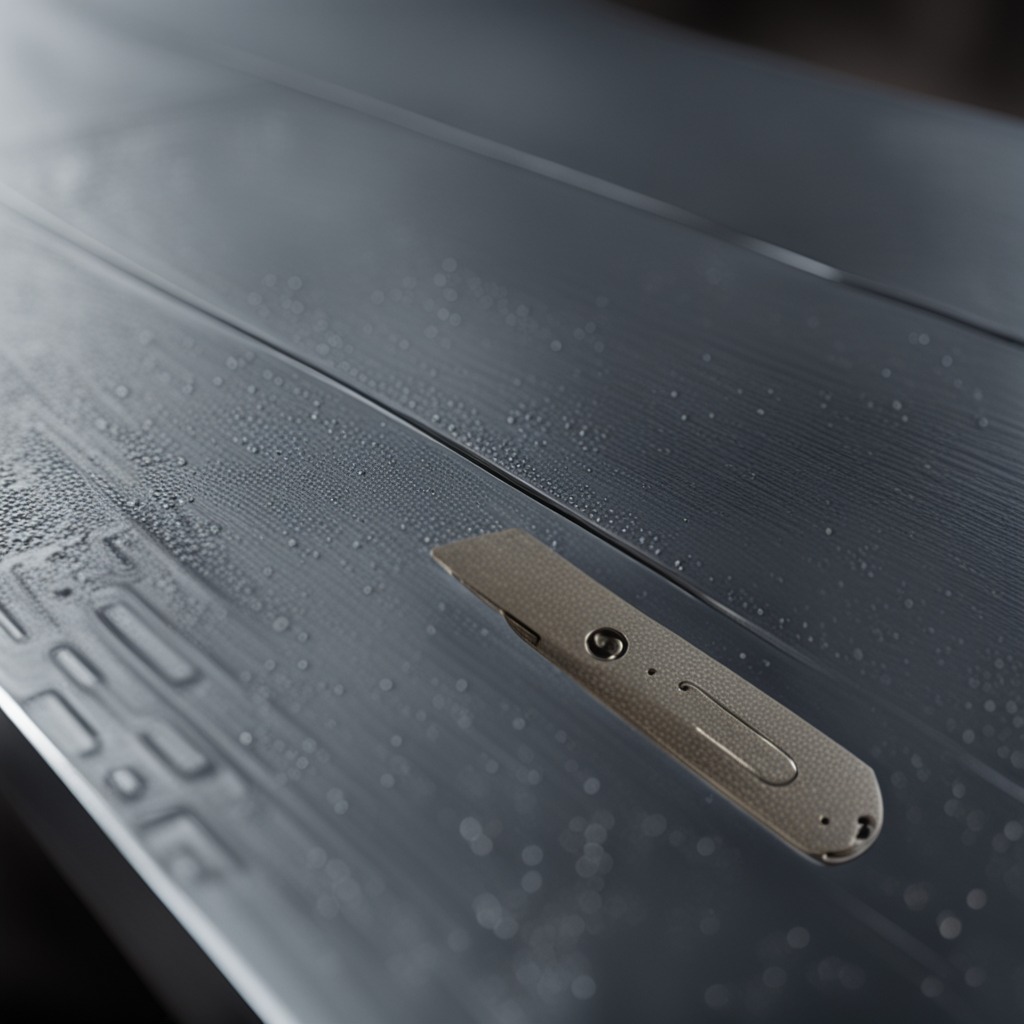
A utility knife is lying on a cold steel table in a mining workshop gritty textures.